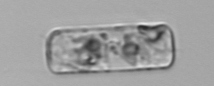
Label: Guinardia_delicatula